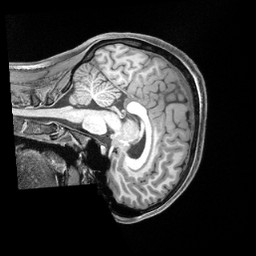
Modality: T1w
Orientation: sagittal
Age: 29
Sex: female
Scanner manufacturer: siemens
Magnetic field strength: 3 T
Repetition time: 2.4 s
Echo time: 0.00228 s